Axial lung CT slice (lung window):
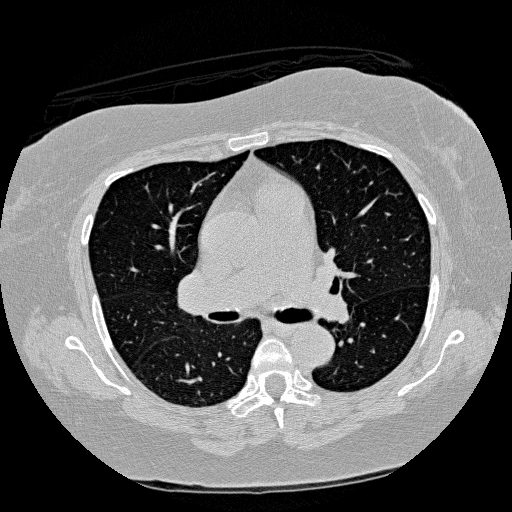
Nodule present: no